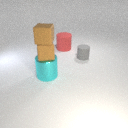
small gray rubber cylinder to the right of large cyan metal cylinder